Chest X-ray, PA view. Patient: 69 years old, sex M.
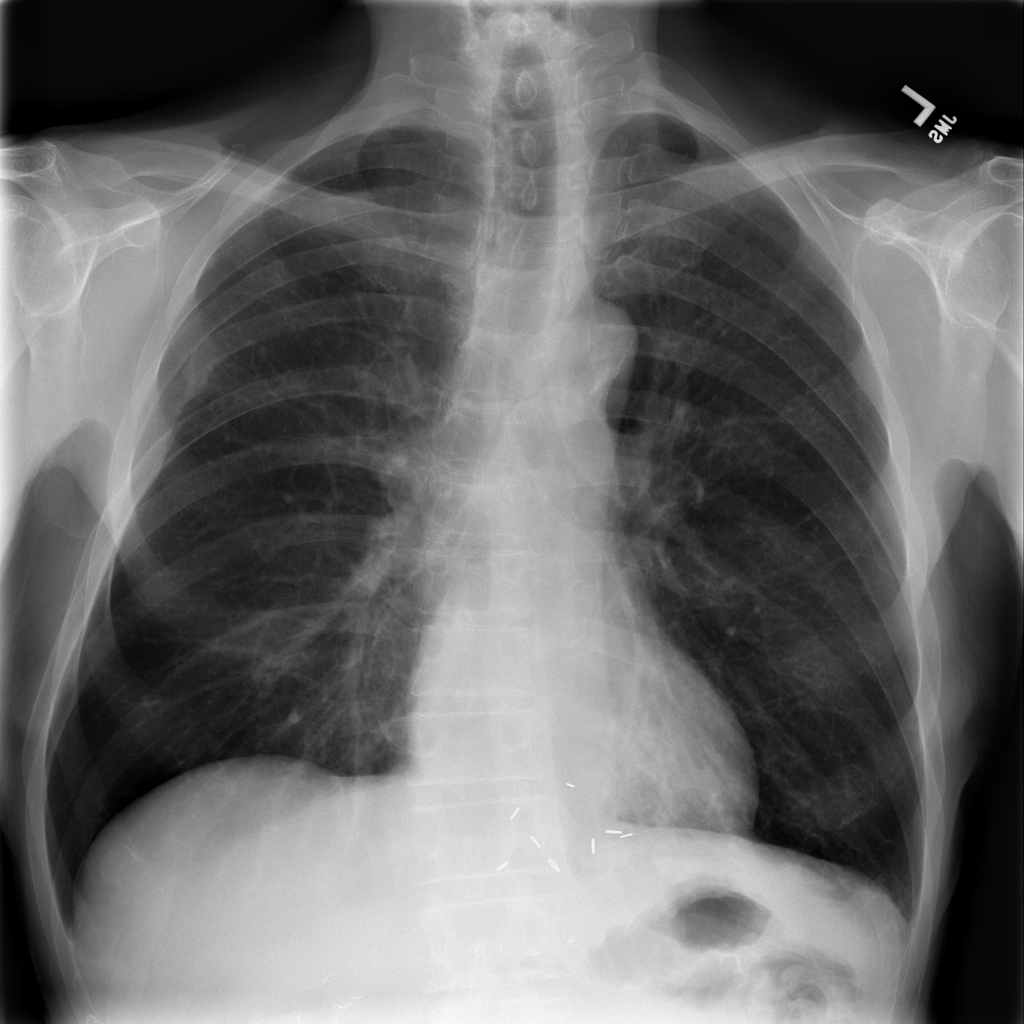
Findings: Infiltration, Pneumonia